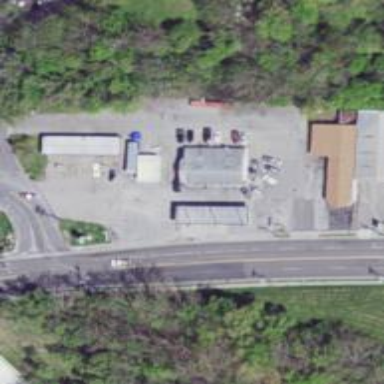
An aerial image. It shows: Convenience shop.